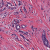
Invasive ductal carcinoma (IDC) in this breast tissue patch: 1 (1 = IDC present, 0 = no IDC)